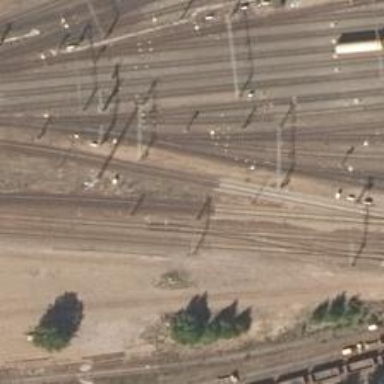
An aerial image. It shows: Railway yard with electrified contact lines.